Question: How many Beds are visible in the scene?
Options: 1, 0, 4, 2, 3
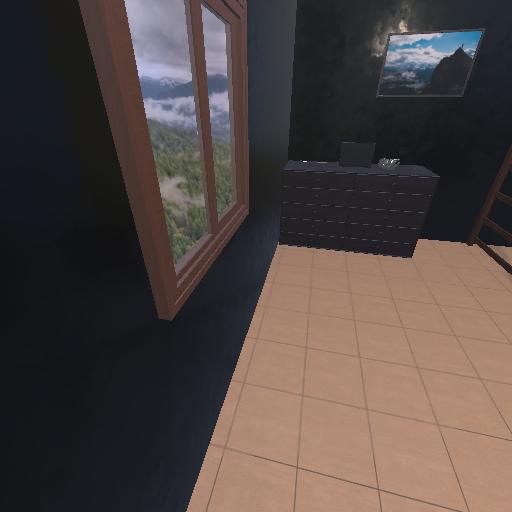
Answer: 1